Question:
I have an IE only bug, probably down to do stray character. I get this popup message, but I have no idea where the bug is. In FF the various extensions indicate exactly where the error is, but in this isn't an option. How would I go about tracking down where this error has occurred? IE7
IE8 seems to be much better at debugging and has a browser mode to view as IE7. For those interested in the error, it was caused by frmUsername not existing
'''
window.onload = function() {
document.getElementById('frmLogin').frmUsername.focus();
}
'''
which is ignored in IE8
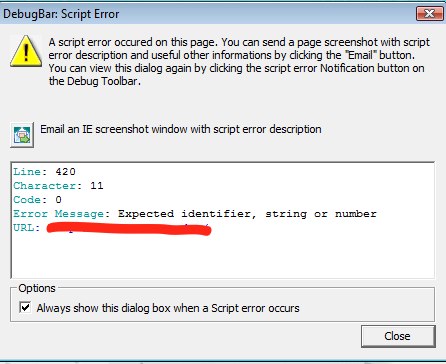
Answer: Install IE8. It has far better debugger IE7 mode. With luck the same error will occur and you will be able to track it down.